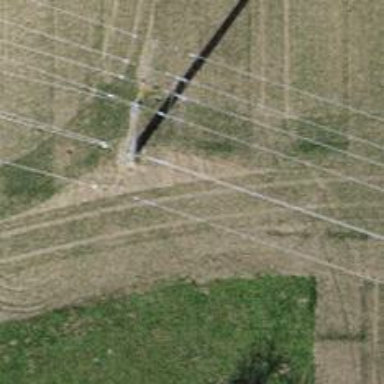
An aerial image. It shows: Power line with three cables.